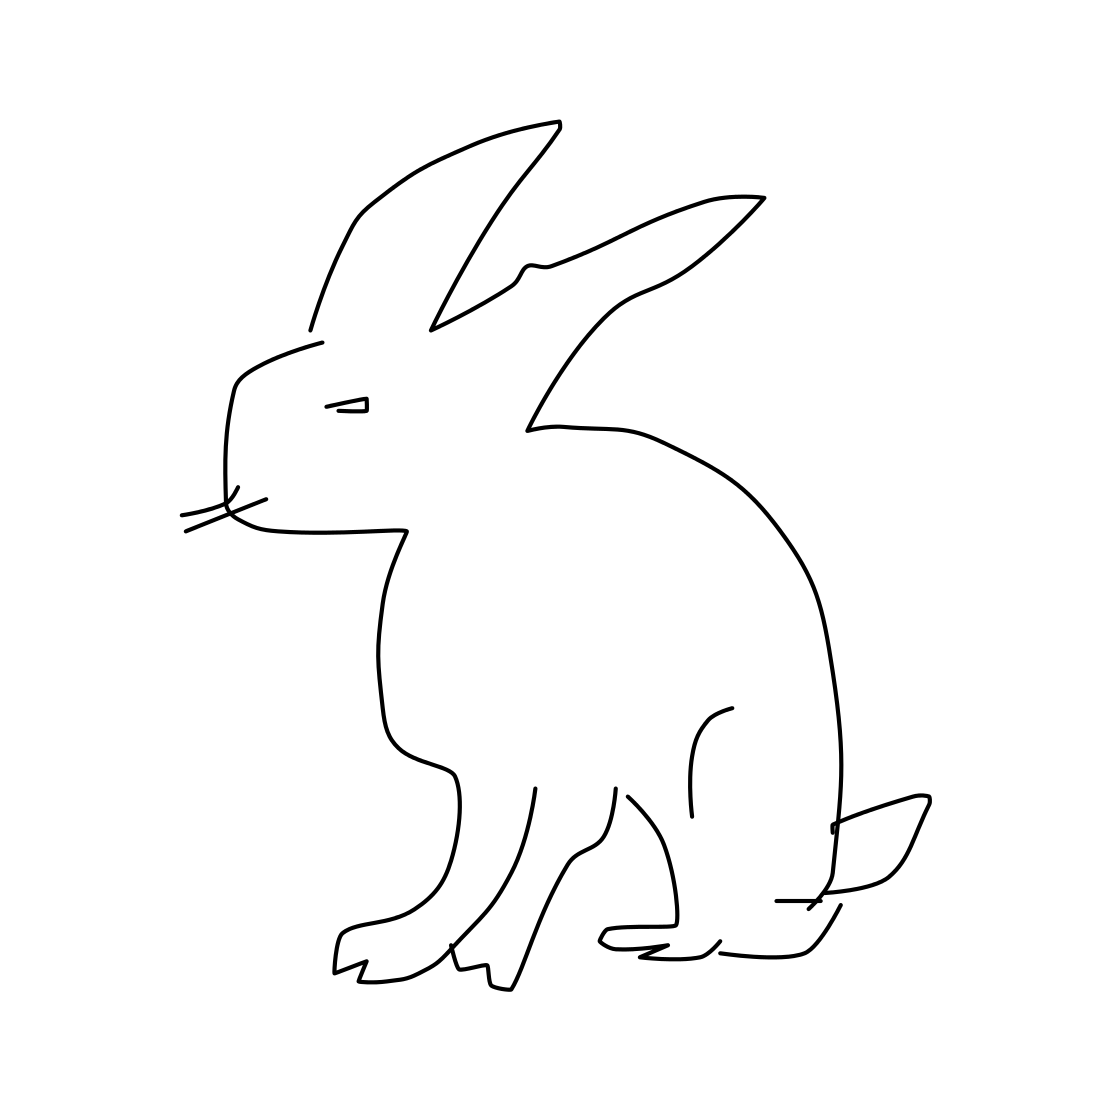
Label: rabbit